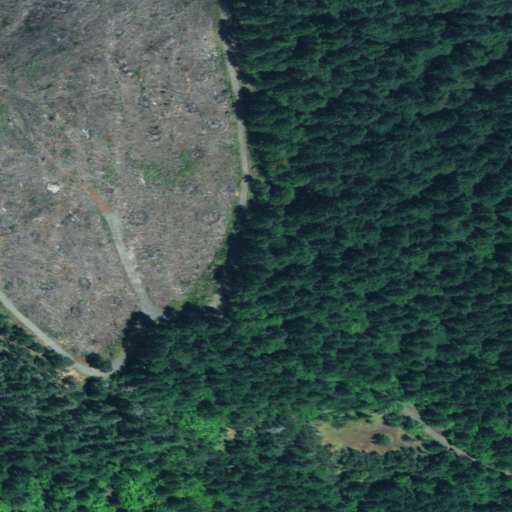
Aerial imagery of mountain in Oregon named Binegar Butte containing evergreen forest, grassland, mixed forest, and shrub